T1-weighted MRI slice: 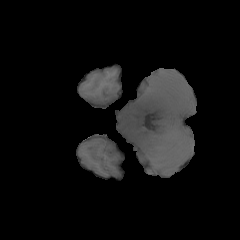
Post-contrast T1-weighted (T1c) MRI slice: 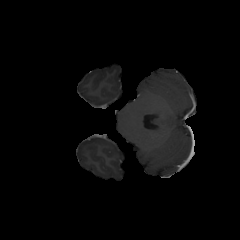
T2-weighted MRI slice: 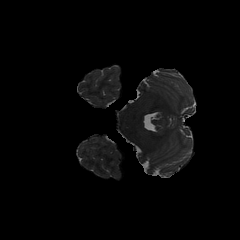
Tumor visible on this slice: no